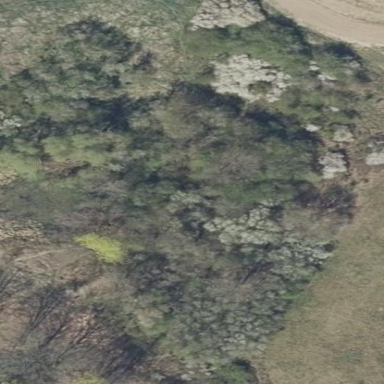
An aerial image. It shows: Area covered in scrub vegetation.